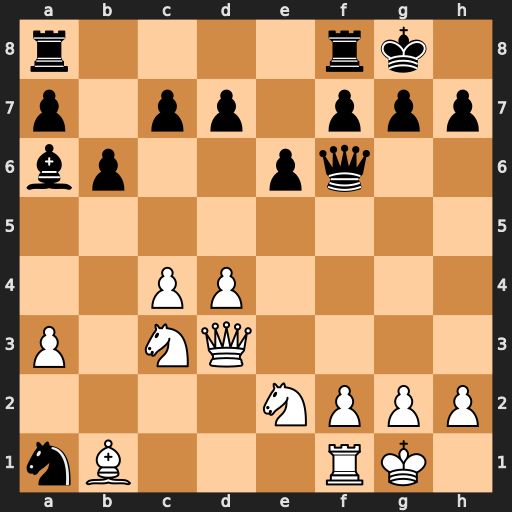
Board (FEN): r4rk1/p1pp1ppp/bp2pq2/8/2PP4/P1NQ4/4NPPP/nB3RK1
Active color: w
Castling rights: -
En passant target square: -
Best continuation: Qxh7#